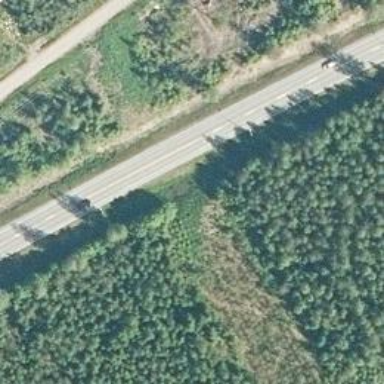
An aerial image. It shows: Asphalt road designated as trunk highway.